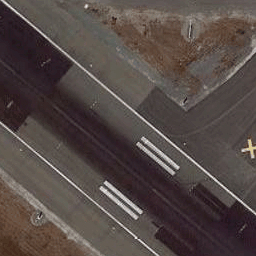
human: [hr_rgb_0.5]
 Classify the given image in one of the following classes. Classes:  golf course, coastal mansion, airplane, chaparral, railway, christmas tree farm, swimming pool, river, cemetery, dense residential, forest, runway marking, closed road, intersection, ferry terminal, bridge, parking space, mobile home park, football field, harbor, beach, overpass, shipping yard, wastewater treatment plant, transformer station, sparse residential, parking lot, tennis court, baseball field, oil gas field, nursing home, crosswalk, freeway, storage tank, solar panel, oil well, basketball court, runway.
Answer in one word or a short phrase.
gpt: runway